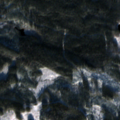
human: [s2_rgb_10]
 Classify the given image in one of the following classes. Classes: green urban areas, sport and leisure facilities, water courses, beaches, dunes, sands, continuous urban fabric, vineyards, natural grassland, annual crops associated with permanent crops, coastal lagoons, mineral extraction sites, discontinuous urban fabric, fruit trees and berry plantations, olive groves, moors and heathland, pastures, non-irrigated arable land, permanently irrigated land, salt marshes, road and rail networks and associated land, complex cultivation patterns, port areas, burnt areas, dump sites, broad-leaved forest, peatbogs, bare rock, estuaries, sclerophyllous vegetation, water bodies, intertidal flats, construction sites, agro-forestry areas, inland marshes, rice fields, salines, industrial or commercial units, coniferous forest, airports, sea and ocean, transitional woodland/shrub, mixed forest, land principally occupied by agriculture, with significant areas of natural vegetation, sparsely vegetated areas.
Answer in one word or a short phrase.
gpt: coniferous forest, transitional woodland/shrub, water bodies